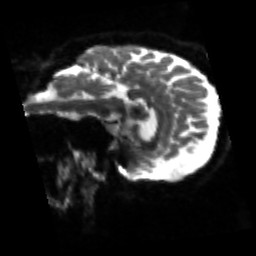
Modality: sbref
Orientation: sagittal
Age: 68
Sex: female
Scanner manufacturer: siemens
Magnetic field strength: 3 T
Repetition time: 4.71 s
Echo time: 0.0906 s